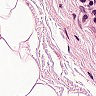
Metastatic tissue present: no